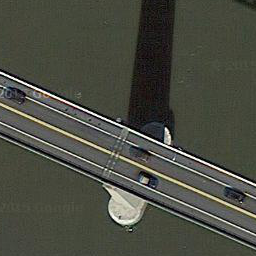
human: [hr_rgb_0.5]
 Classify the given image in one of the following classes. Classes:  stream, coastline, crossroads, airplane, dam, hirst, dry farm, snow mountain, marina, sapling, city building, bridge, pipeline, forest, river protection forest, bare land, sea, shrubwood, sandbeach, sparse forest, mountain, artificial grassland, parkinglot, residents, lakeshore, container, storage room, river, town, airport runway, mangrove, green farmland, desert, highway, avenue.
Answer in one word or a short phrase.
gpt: bridge